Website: macys
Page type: delivery-shipping
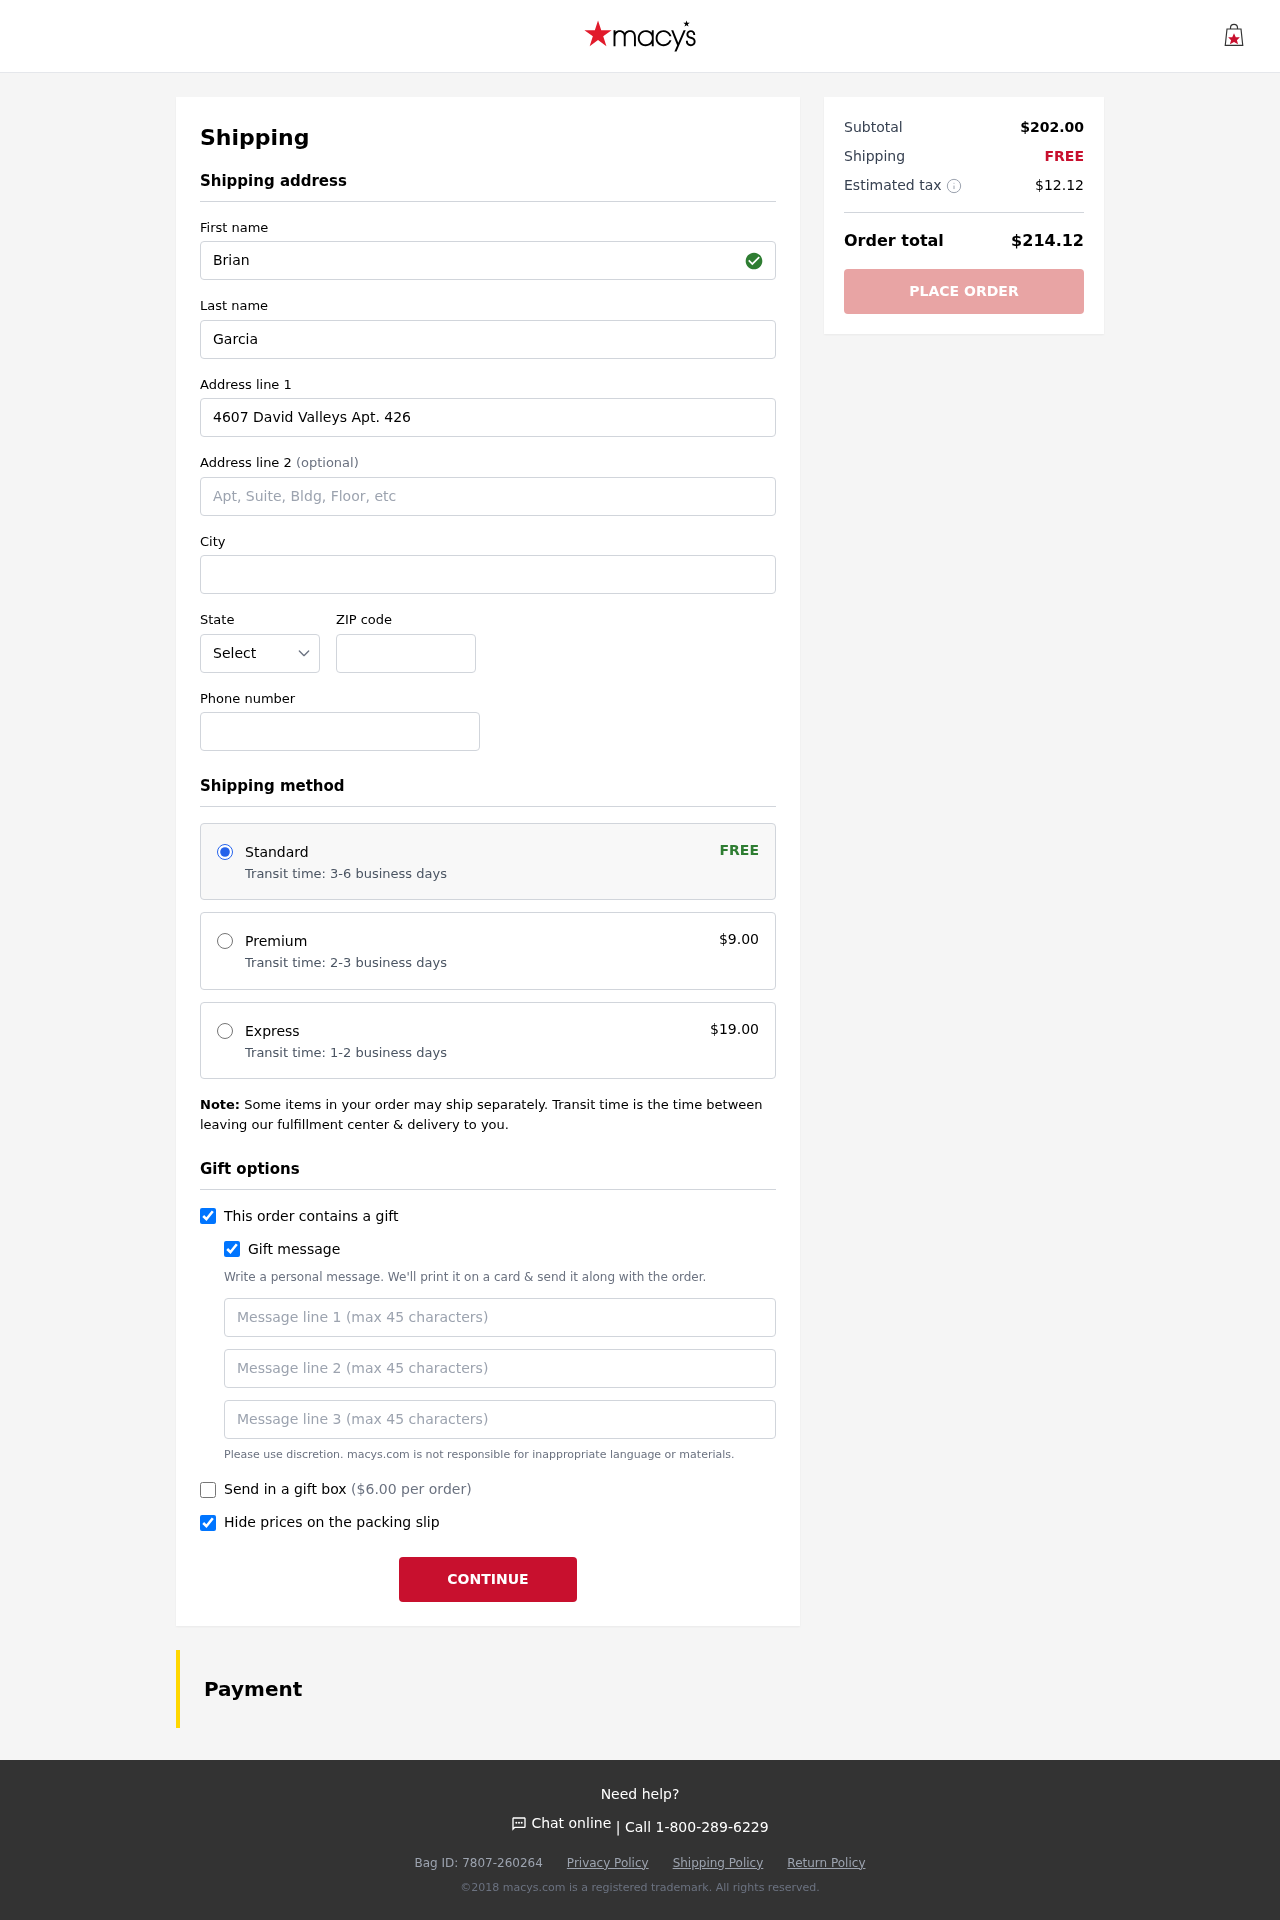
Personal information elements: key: PII_STATE_ABBR
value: MO
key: PII_FIRSTNAME
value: Brian
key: PII_LASTNAME
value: Garcia
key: PII_STREET
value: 4607 David Valleys Apt. 426
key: PII_CITY
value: North Heidi
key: PII_POSTCODE
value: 07692
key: PII_PHONE
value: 3425612620
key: PII_GIFT_MESSAGE
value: Hey April, I saw these ankle boots and instantly thought of you—they're totally your style! I hope they add a little extra flair to your days. Enjoy every step!  Brian
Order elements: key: ORDER_SHIPPING_STANDARD
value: Transit time: 3-6 business days
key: ORDER_SHIPPING_COST
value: FREE
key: ORDER_SHIPPING_PREMIUM
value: Transit time: 2-3 business days
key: ORDER_SHIPPING_PREMIUM_PRICE
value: $9.00
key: ORDER_SHIPPING_EXPRESS
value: Transit time: 1-2 business days
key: ORDER_SHIPPING_EXPRESS_PRICE
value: $19.00
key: ORDER_GIFT_BOX_PRICE
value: ($6.00 per order)
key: ORDER_SUBTOTAL
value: $202.00
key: ORDER_SHIPPING_COST2
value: FREE
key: ORDER_TAX
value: $12.12
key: ORDER_TOTAL
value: $214.12